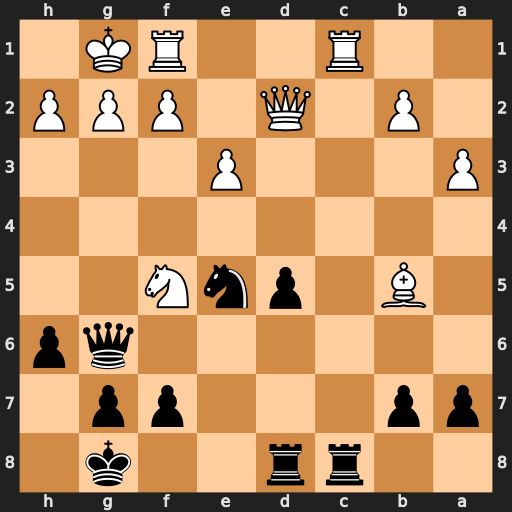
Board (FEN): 2rr2k1/pp3pp1/6qp/1B1pnN2/8/P3P3/1P1Q1PPP/2R2RK1
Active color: b
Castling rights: -
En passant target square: -
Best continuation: Nf3+ Kh1 Nxd2 Ne7+ Kh7 Nxg6 Nxf1